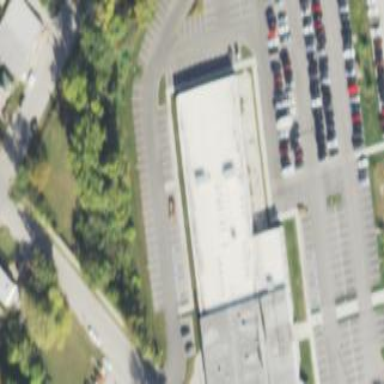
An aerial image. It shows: Commercial building.